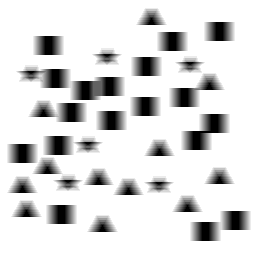
Squares: 18
Triangles: 12
Stars: 6
Total shapes: 36